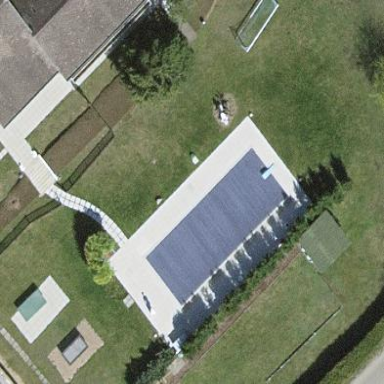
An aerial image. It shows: Swimming pool located in leisure land.